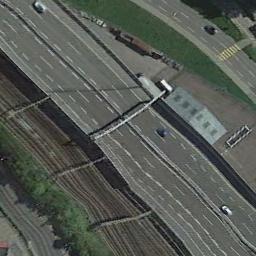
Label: freeway